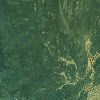
Label: land